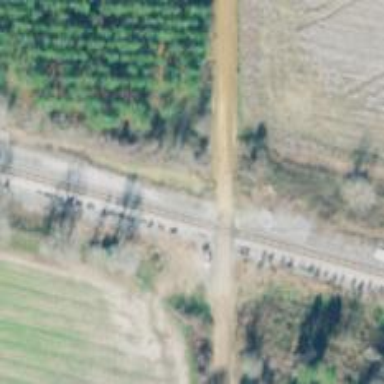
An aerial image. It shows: Railway track.